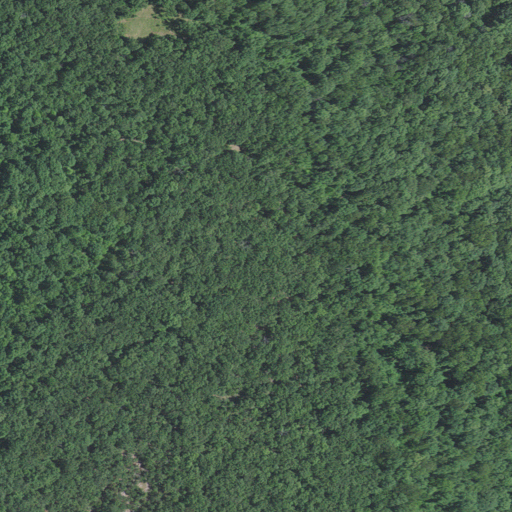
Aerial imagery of mountain in Missouri named Murphy Hill containing only deciduous forest